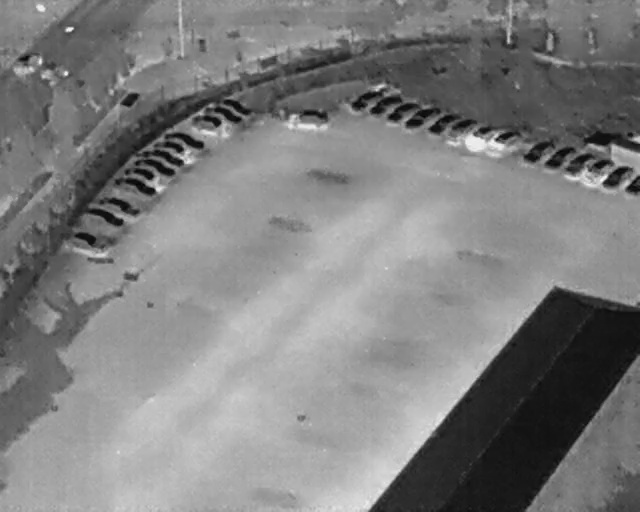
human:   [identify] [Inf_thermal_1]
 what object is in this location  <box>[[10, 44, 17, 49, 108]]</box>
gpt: <ref>1 medium car at the left</ref>

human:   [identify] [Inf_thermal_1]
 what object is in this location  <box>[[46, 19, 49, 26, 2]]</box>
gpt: <ref>1 medium car at the top</ref>